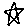
Label: star